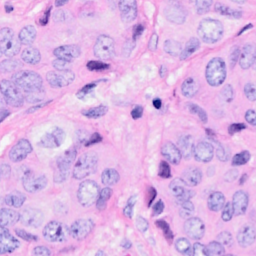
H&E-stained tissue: Breast